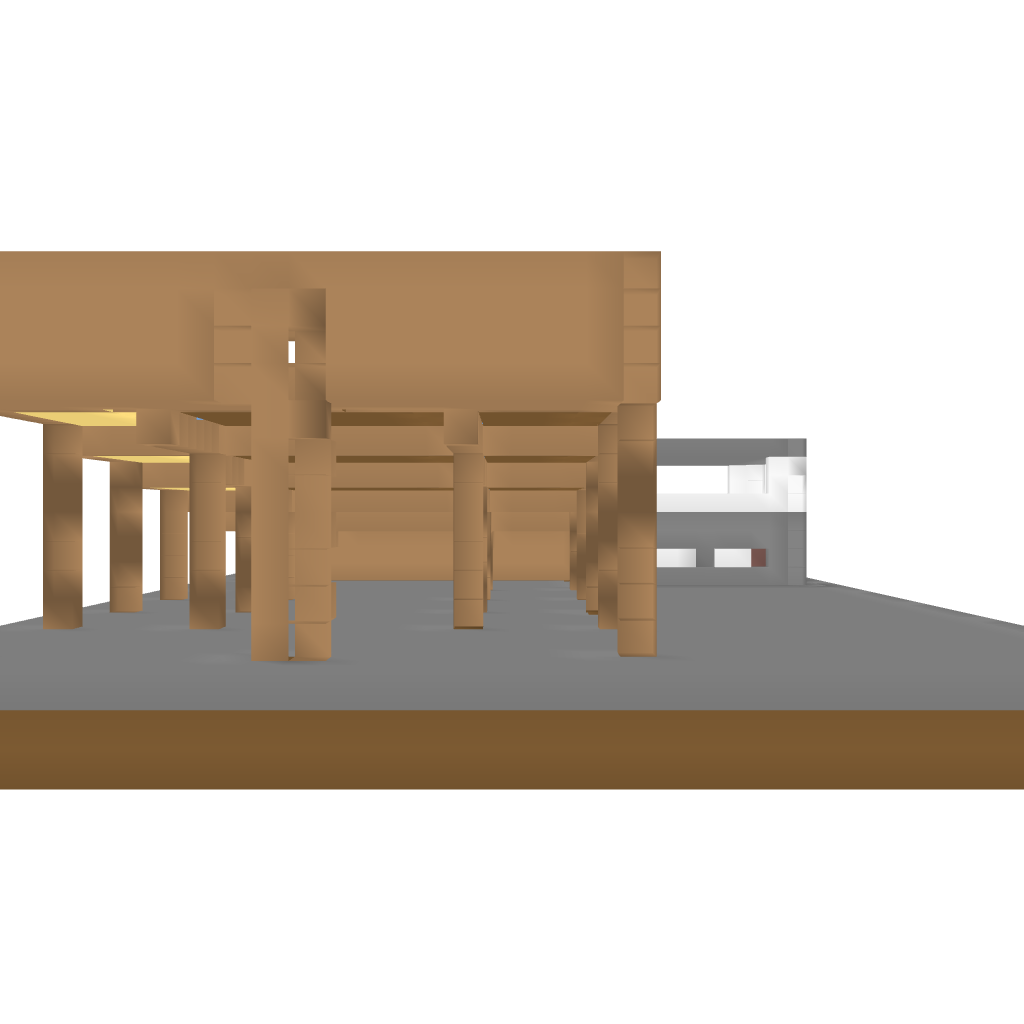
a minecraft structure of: Semi-AutoFarm bad low quality